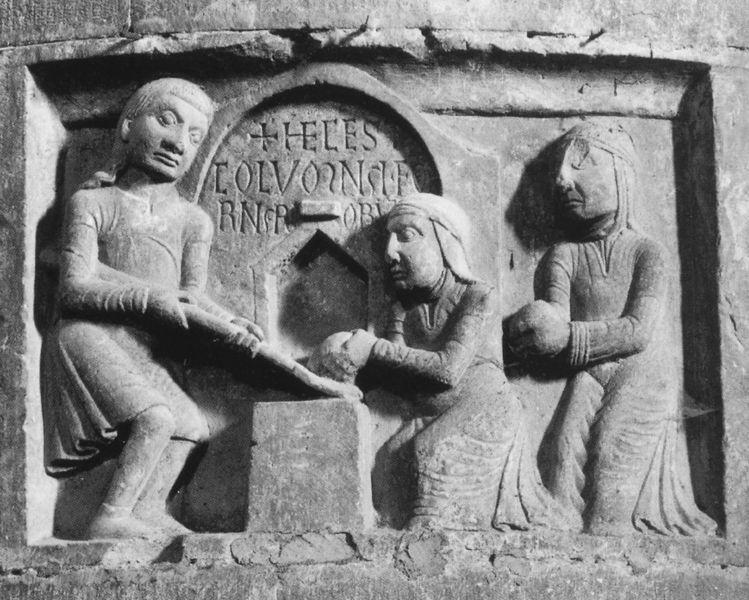
Titel: Bäcker, Relief am Pfeiler des Langhauses
Standort: Piacenza, Dom S. Maria Assunta (EU - I - Lombardei)
Schlagwörter: hand, kopf, mann, frau, nase, tuch, rock, alt, alte, rahmen, stehen, stein, haare, kind, ofen, beine, relief, schrift, backen, mauer, figuren, brot, knie, kreuz, geld, buchstaben, knien, hauben, leib, mittelalter, romanik, christen, christentum, bildhauer, schmied, steuer, inschrioft, inschrift#